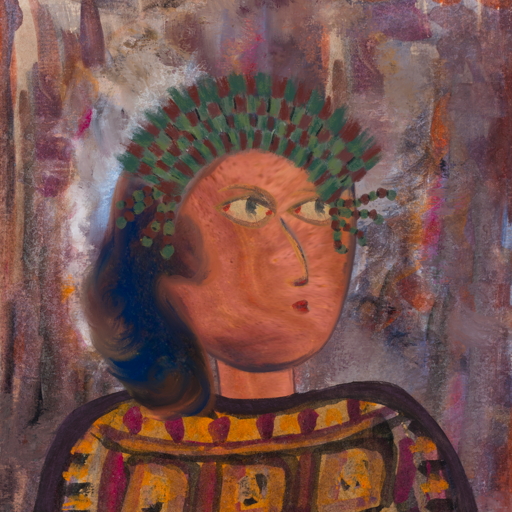
Background: Hypocrite, Head And Neck Side: Mother_And_Son_Mother, Face Side: GypsyMother, Bust: Doll, Hair Side: Mother_And_Son_Son, Head Accessory: After_Raid_Crown, Second Necklace: Blank, Necklace: Blank, Baby: Blank